Aerial crown-view tile of a tropical tree (Barro Colorado Island, Panama), acquired 20250616:
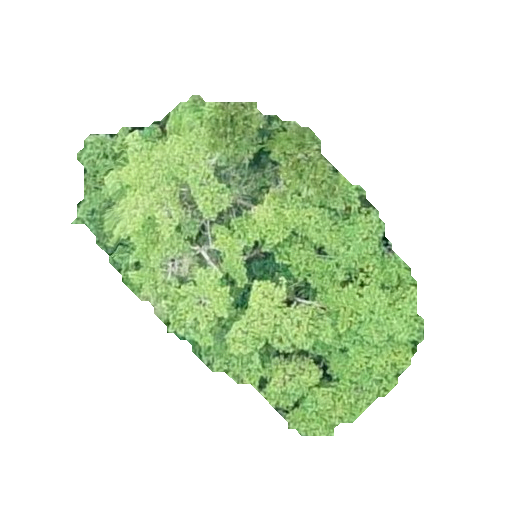
Species: Tabernaemontana arborea
GBIF accepted scientific name: Tabernaemontana arborea
Crown area: 106.332 m²